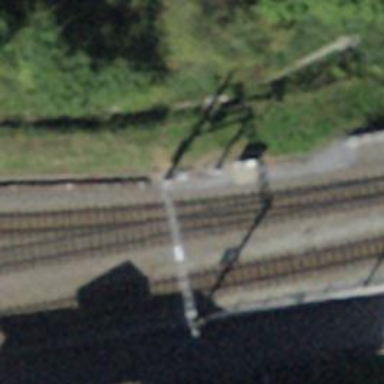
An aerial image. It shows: Railway signal.